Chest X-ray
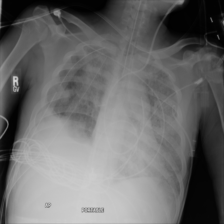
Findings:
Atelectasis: negative
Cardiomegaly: negative
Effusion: negative
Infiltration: positive
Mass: negative
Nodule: negative
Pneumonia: negative
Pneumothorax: negative
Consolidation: negative
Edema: negative
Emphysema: negative
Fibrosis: negative
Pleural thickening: negative
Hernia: negative